Question: I started learning C# a few days ago and thought that a random password generator would be a good starter project to do. It worked with letters only but now that I also want to include arrays of numbers and symbols it often outputs the wrong amount of characters like in this example:

Heres my code:
'''
using System;
using System.Collections.Generic;
using System.Linq;
using System.Text;
using System.Threading.Tasks;
namespace randompassword
{
internal class Program
{
static void Main(string[] args)
{
// Variables
int pwlength;
string includeSym;
string includeNum;
// Dictionary
char[] symbols = { '?', '!', '$', 'EUR', '%' };
char[] letters = { 'a', 'b', 'c', 'd', 'e', 'f', 'g', 'h', 'i', 'j', 'k', 'l', 'm', 'n', 'o', 'p', 'q', 'r', 's', 't', 'u', 'v', 'w', 'x', 'y', 'z', 'A', 'B', 'C', 'D', 'E', 'F', 'G', 'H', 'I', 'J', 'K', 'L', 'M', 'N', 'O', 'P', 'Q', 'R', 'S', 'T', 'U', 'V', 'W', 'X', 'Y', 'Z' };
int[] nums = { 0, 1, 2, 3, 4, 5, 6, 7, 8, 9 };
Console.Write("Choose your password length: ");
pwlength = Convert.ToInt32(Console.ReadLine());
Console.Write("Include numbers (Y/N): ");
includeNum = Console.ReadLine();
if (includeNum != "Y" && includeNum != "N")
{
Console.WriteLine("Invalid answer - Only answer the letter Y for Yes and N for No! ");
Console.Write("Include numbers (Y/N): ");
includeNum = Console.ReadLine();
}
Console.Write("Include symbols? (Y/N): ");
includeSym = Console.ReadLine();
if (includeSym != "Y" && includeSym != "N")
{
Console.WriteLine("Invalid answer - Only answer the letter Y for Yes and N for No! ");
Console.Write("Include symbols? (Y/N): ");
includeSym = Console.ReadLine();
}
Random rnd = new Random();
for (int z = 1; z <= pwlength; z++)
{
int rndList = rnd.Next(1, 4);
if (rndList == 1)
{
int rndChar = rnd.Next(0, 53);
Console.Write(letters[rndChar]);
}
else if (rndList == 2)
{
int rndNum = rnd.Next(0, 11);
Console.Write(nums[rndNum]);
}
else if (rndList == 3)
{
int rndSym = rnd.Next(0, 6);
Console.Write(symbols[rndSym]);
}
}
Console.ReadKey();
}
}
}
'''
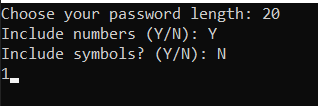
Answer: I would suggest something like this instead:
'''
var characters = new List<char>(){ 'a', 'b', ...
Console.Write("Include numbers (Y/N): ");
var includeNum = Console.ReadLine();
if(if (includeNum.ToLower() == "y"){
characters.AddRange( new []{ '?', '!', '$', 'EUR', '%' });
}
// Do the same for numbers
Console.Write("Choose your password length: ");
var pwlength = Convert.ToInt32(Console.ReadLine());
var password = Enumerable.Range(0, pwLength).Select(i => characters[rnd.Next(0, characters.Count)).ToString();
Console.WriteLine(password);
'''
This should reduce the risk of any index out of bound exceptions, as well as giving a more even probability of characters.
Note that this should only be used for learning. Any proper password generator should use a secure random generator, as well ass omitting similar letters, like I/l and O/0.